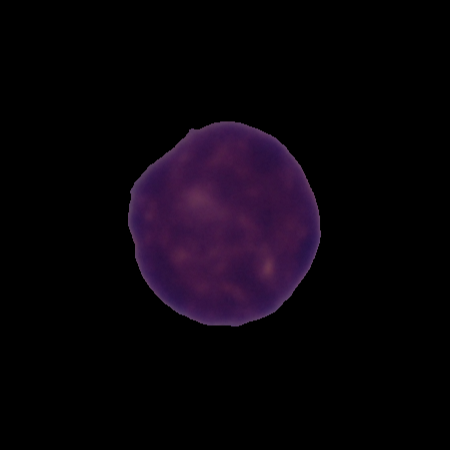
Label: healthy